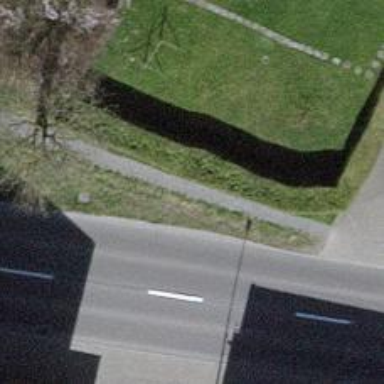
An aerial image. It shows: Path with fine gravel surface.